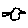
Label: bird